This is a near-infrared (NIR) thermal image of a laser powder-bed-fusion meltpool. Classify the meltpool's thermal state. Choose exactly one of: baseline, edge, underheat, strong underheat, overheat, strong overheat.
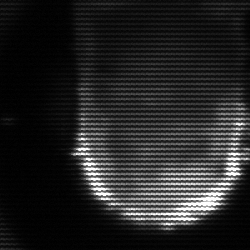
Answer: baseline